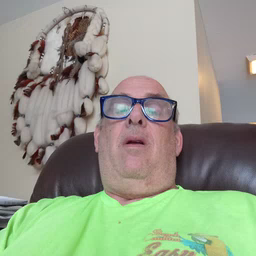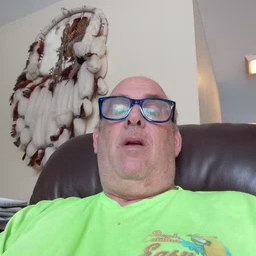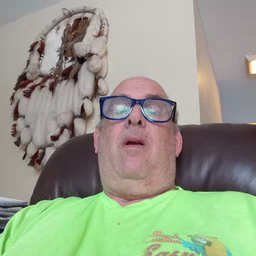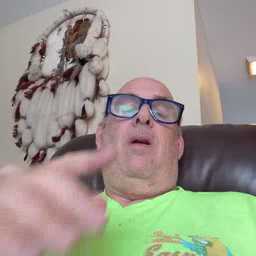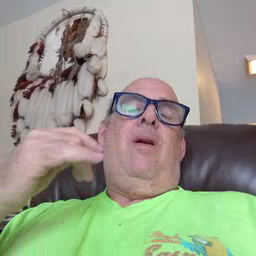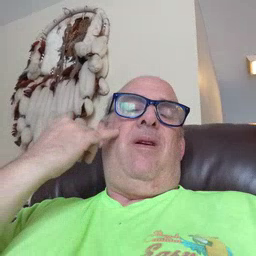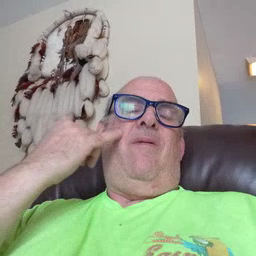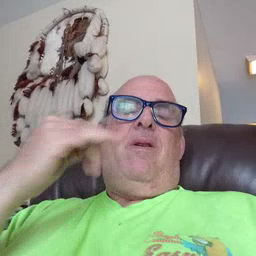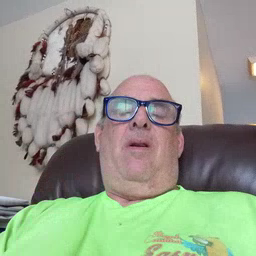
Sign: if